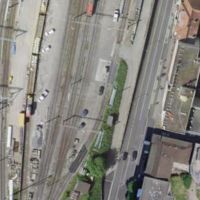
EUNIS habitat code: 54
Species observed at this site:
Gymnadenia conopsea